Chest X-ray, PA view. Patient: 60 years old, sex M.
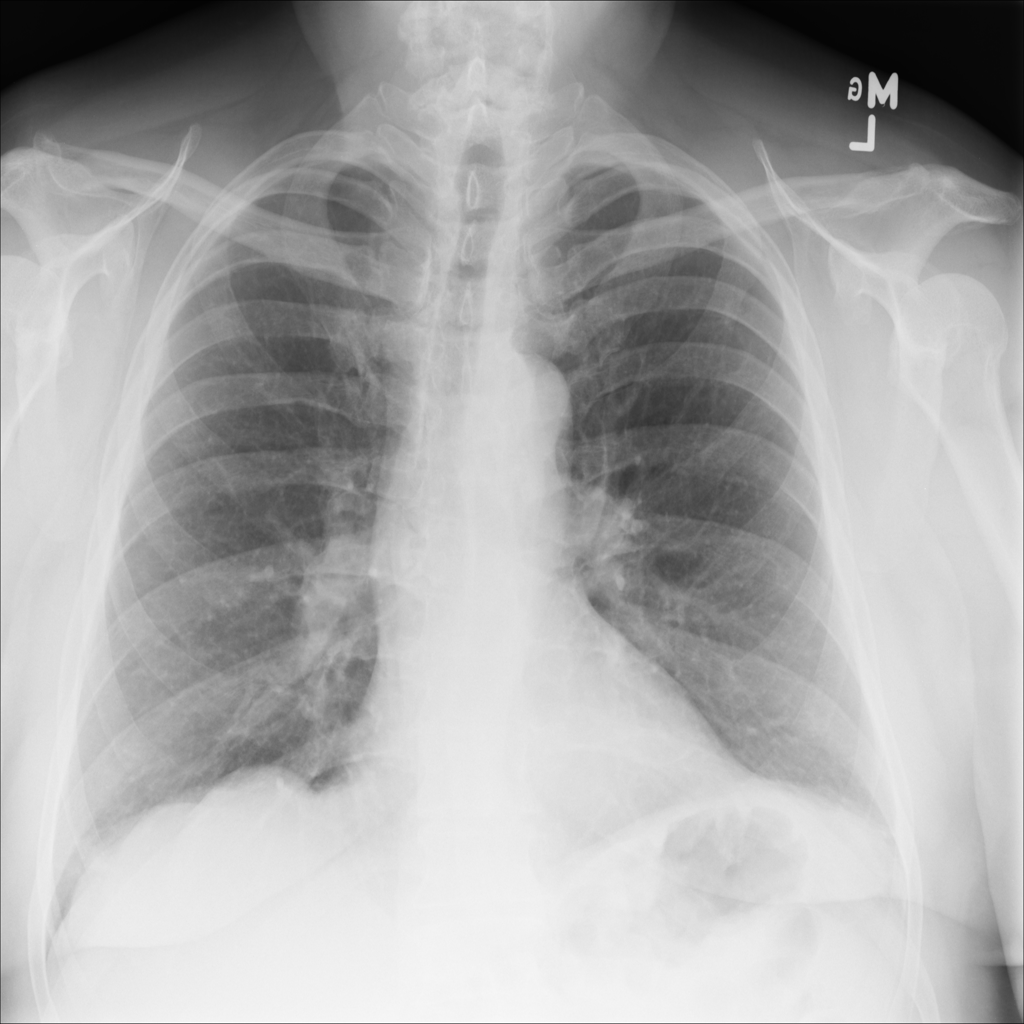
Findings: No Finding